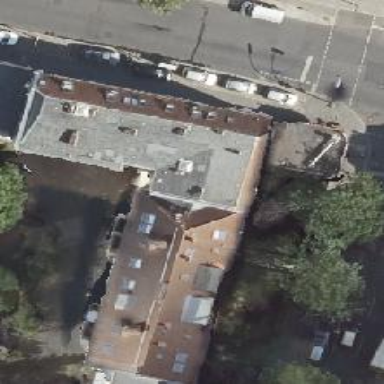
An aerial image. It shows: Residential building with saltbox roof shape.